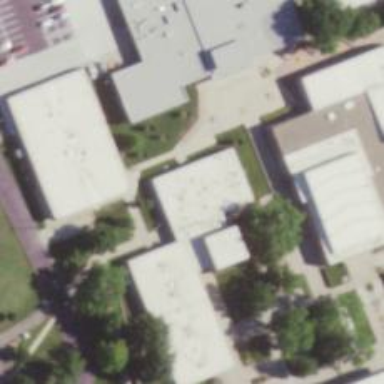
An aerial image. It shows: College building.